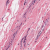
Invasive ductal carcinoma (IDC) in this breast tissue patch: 0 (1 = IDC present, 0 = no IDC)